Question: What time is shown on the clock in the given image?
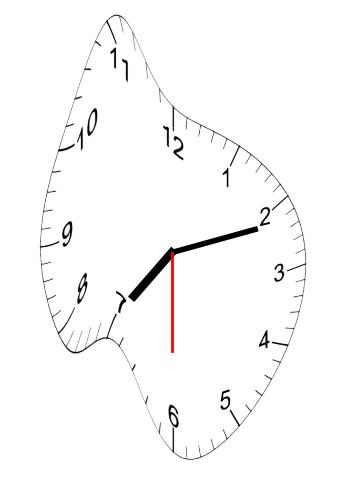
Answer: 07:11:30